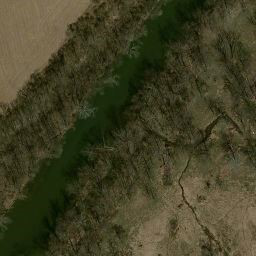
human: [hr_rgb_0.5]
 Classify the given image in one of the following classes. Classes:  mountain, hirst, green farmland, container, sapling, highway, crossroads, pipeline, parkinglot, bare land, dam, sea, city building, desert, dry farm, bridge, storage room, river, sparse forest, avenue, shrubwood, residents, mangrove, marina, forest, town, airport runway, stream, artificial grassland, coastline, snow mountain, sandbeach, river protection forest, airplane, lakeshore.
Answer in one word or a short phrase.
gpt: river